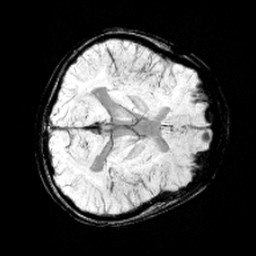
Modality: minIP
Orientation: axial
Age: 11
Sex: male
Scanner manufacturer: siemens
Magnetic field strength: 3 T
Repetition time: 0.027 s
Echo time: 0.02 s